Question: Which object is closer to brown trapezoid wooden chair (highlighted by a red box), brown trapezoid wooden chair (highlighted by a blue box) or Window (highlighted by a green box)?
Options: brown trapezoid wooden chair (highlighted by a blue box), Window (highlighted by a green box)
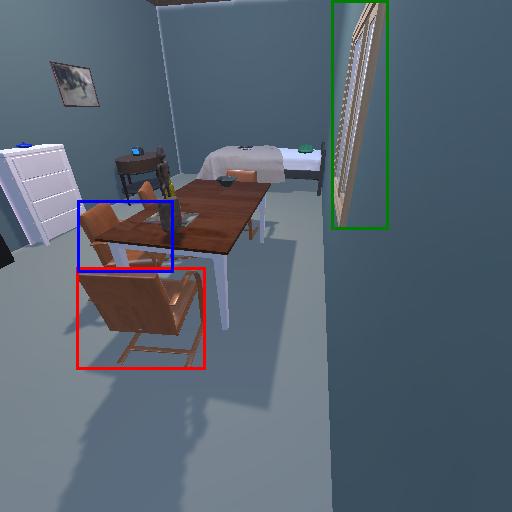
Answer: brown trapezoid wooden chair (highlighted by a blue box)